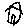
Label: house